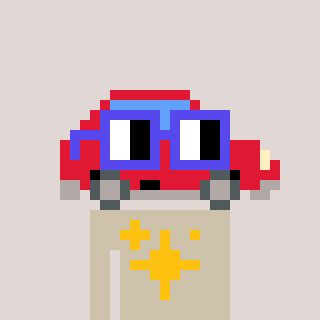
a pixel art character with square blue glasses, a car-shaped head and a bege-colored body on a warm background